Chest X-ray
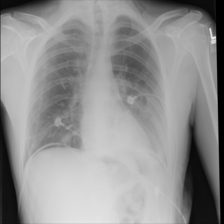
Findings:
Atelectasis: negative
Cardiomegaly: negative
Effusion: negative
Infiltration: negative
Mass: negative
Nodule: negative
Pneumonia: negative
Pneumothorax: negative
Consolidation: negative
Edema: negative
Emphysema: positive
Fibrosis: negative
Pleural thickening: negative
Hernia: negative